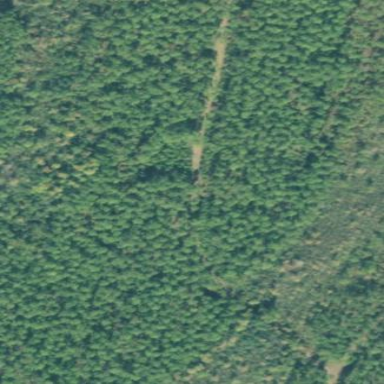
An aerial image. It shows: Forest with needle-leaved trees.